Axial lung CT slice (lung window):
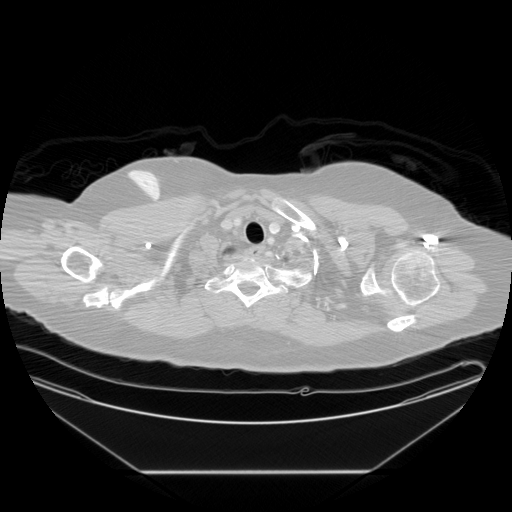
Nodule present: no